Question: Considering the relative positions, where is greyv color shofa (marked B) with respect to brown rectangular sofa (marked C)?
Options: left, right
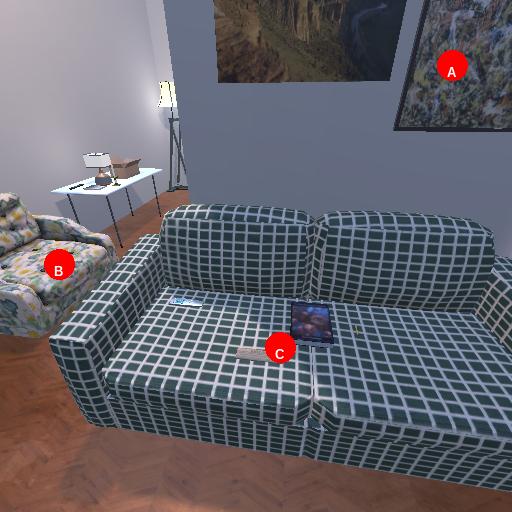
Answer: left